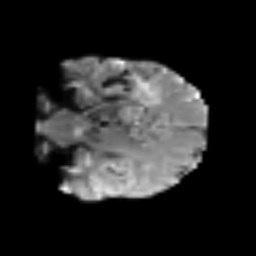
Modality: T2w
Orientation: coronal
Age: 69
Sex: female
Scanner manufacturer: siemens
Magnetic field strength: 3 T
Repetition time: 5.6 s
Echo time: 0.082 s